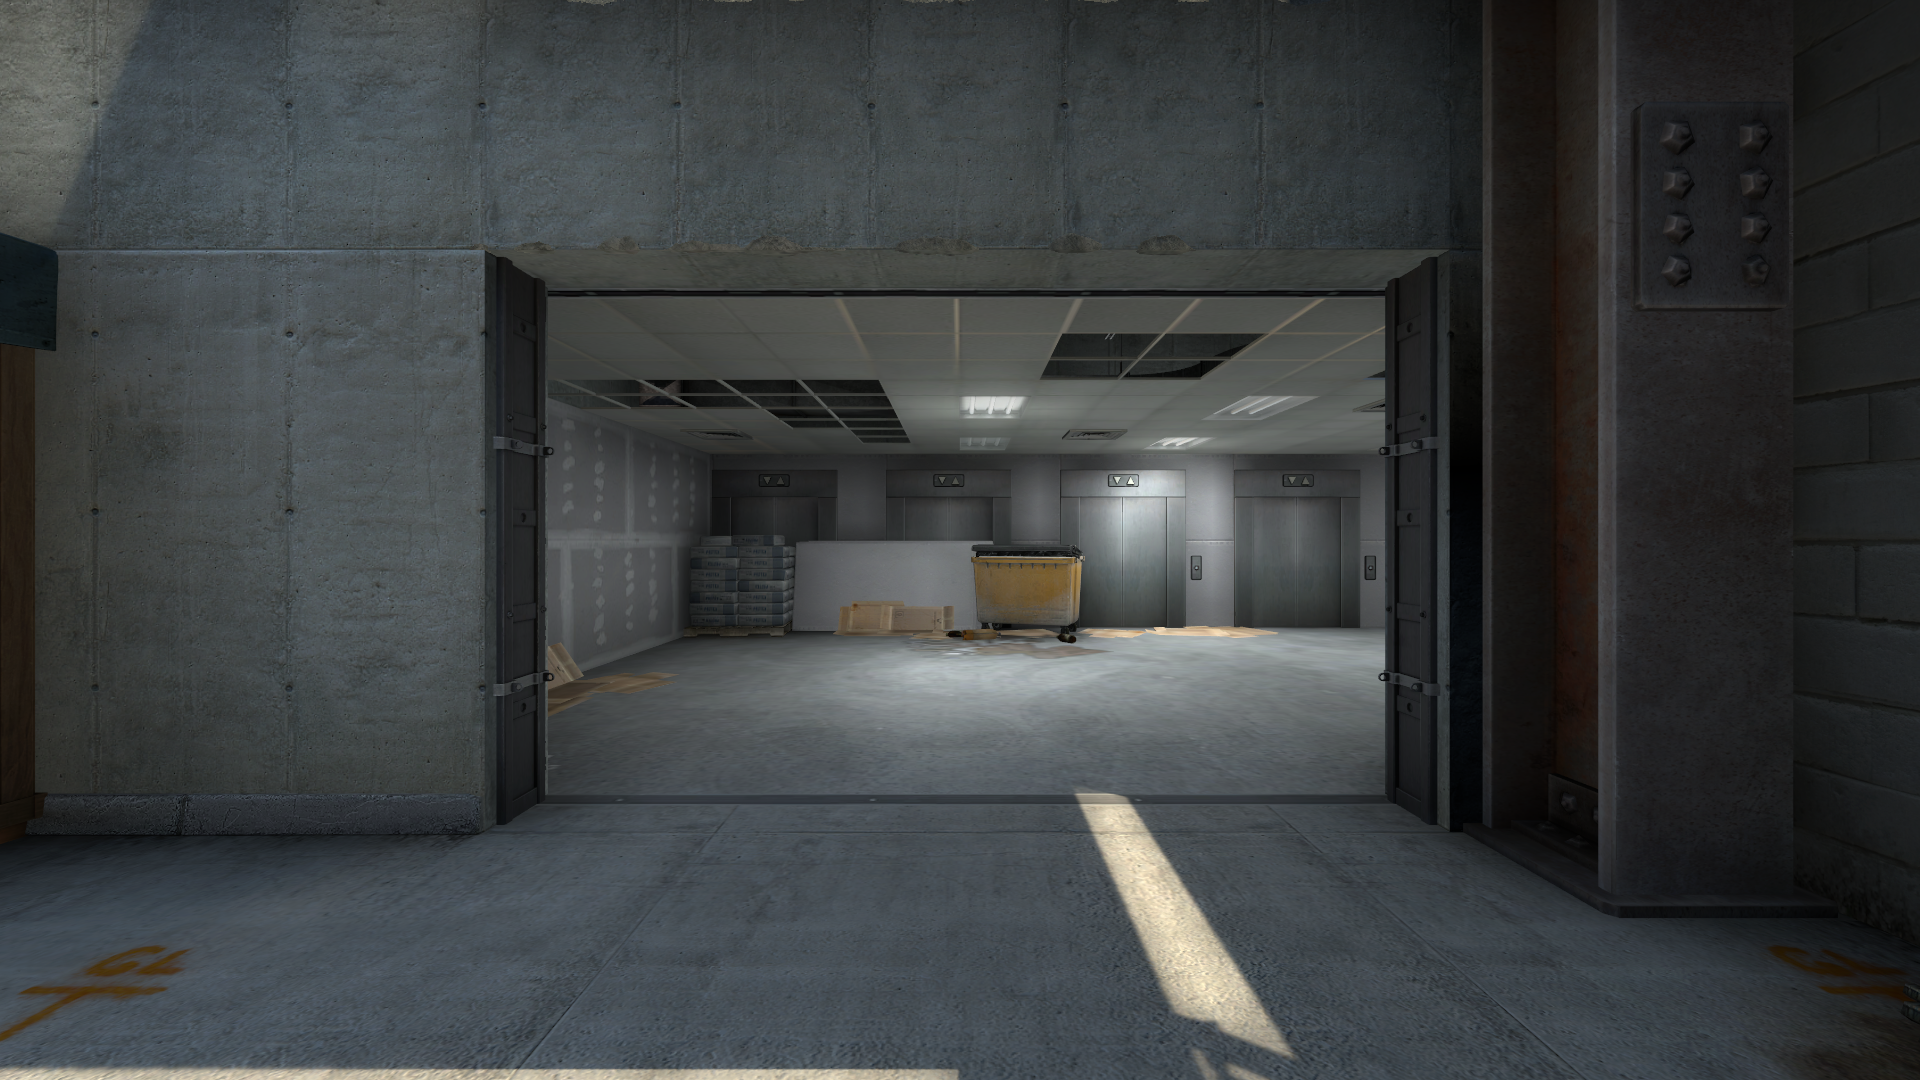
Map: de_vertigo